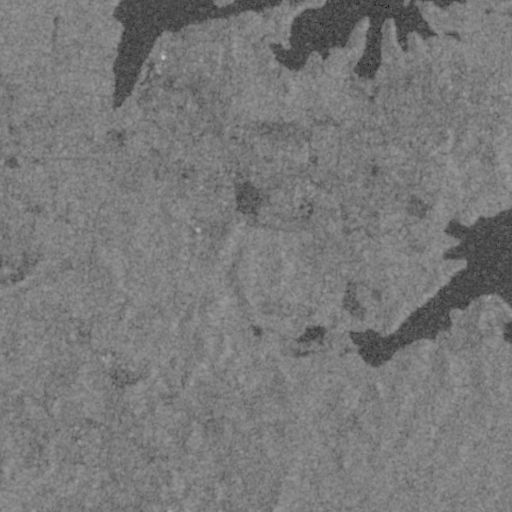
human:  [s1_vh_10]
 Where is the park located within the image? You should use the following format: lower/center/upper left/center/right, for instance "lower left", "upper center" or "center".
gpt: The park is located in the upper right of the image.
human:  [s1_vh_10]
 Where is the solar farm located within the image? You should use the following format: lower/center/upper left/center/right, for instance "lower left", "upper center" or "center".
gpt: The solar farm is located in the lower left of the image.
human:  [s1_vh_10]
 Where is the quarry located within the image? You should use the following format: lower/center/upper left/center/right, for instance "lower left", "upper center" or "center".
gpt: There is no quarry in the image.

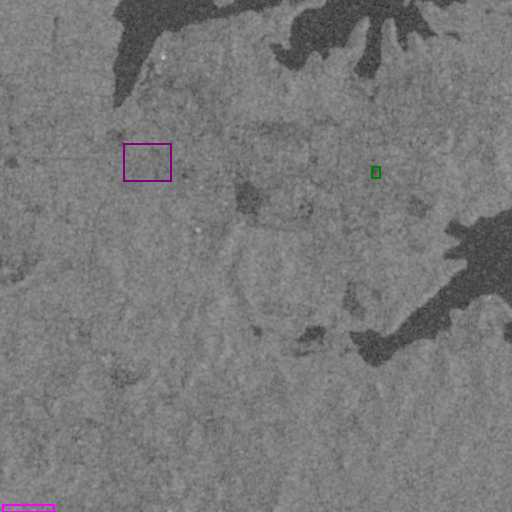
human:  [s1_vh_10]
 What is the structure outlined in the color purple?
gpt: The structure outlined in purple is a crop field.
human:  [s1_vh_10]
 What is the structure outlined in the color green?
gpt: The structure outlined in green is a park.
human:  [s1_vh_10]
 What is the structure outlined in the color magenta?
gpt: The structure outlined in magenta is a solar farm.
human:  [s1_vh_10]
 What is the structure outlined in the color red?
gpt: There is no red outline.